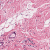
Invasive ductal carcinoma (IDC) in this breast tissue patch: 1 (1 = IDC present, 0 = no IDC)